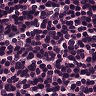
Metastatic tissue present: no